Question: This is an 15-digit puzzle. Find the minimum number of steps to restore it.
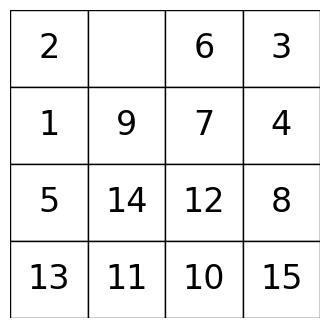
Answer: 17